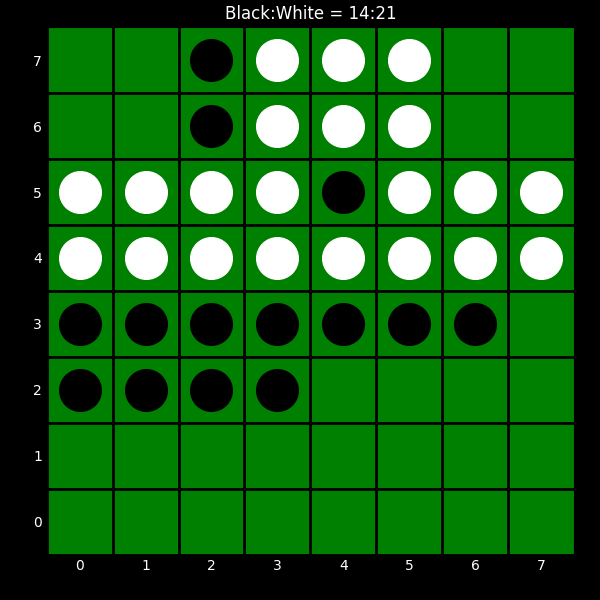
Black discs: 14
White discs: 21